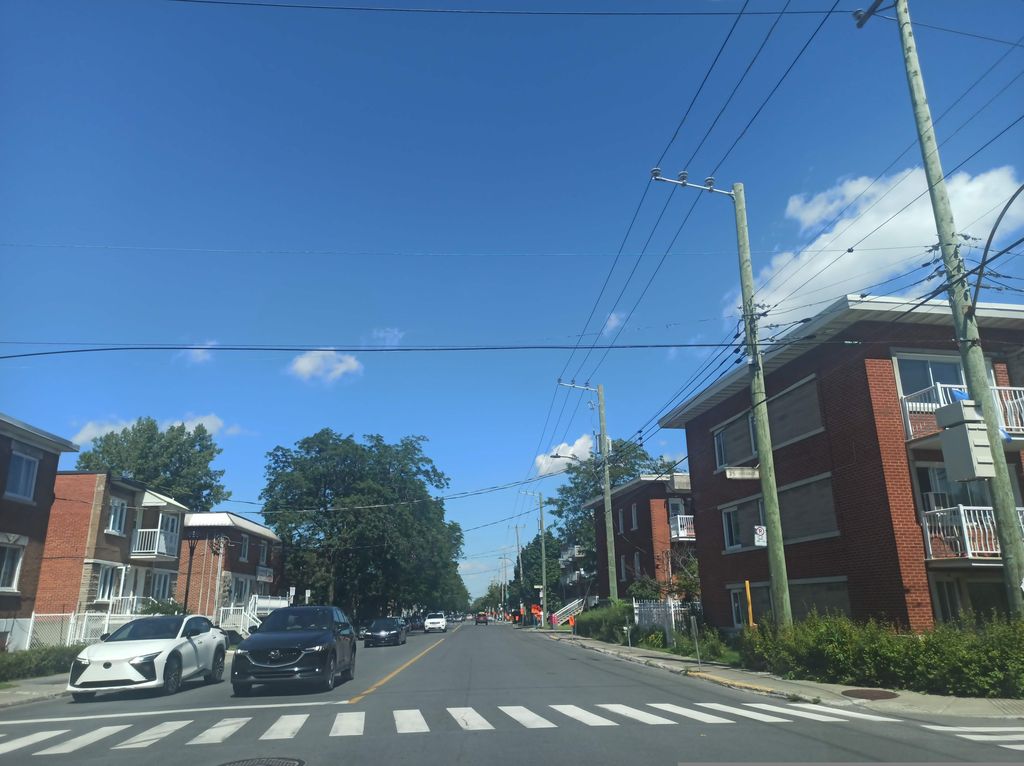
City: montreal